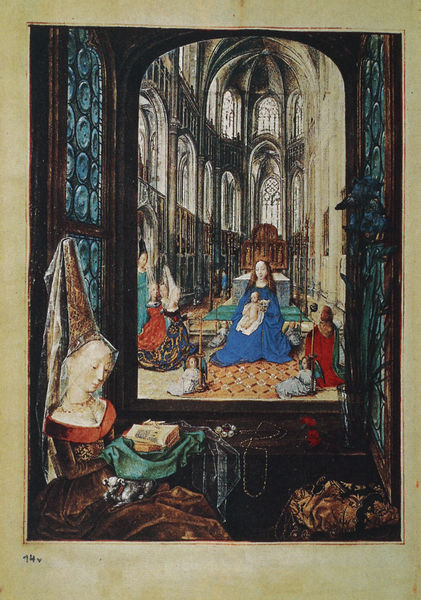
Titel: Stundenbuch der Maria von Burgund
Künstler: Liévin van Lathem
Institution: Wien, Österreichische Nationalbibliothek
Schlagwörter: blau, blume, blumen, fenster, frau, glas, hut, kleid, kleider, schmuck, hund, rosen, rot, schleier, tuch, haube, samt, kirche, gewand, stoff, kind, gotik, perlen, kinder, engel, perspektive, kette, baby, lesen, buch, illustration, beten, altar, kathedrale, kirchenschiff, jesus, andacht, zentrum, lesend, fürstin, putten, maria, madonna, betend, lady, spitzhut, maira, gebetskranz